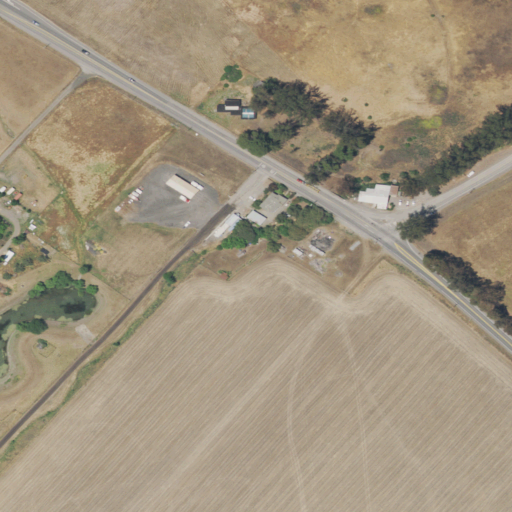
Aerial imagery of valley in California named Stage Gulch containing grassland, cultivated crops, low intensity development, medium intensity development, open development, and high intensity development